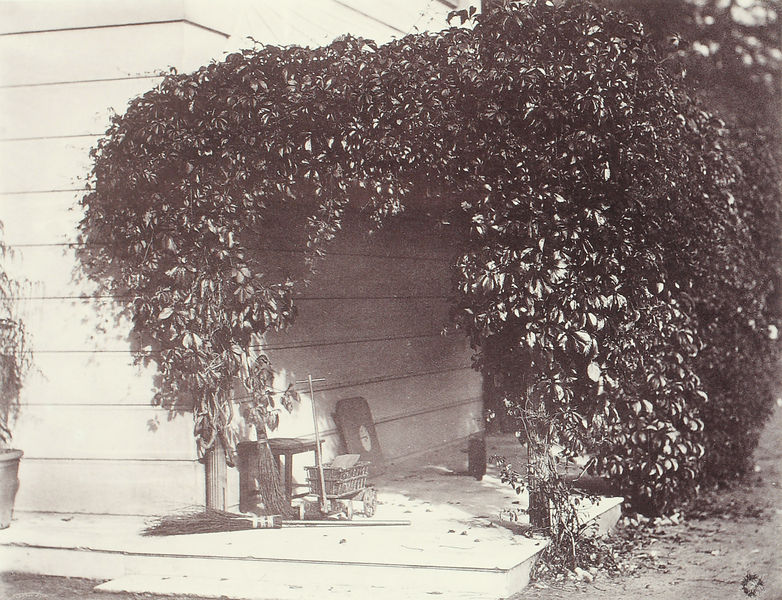
Titel: Laube (Tonelle), Blake House
Künstler: A. Capel-Cure
Schlagwörter: baum, blätter, hell, licht, haus, architektur, strauch, busch, garten, ranken, stillleben, blumentopf, topf, sommer, mauer, hecke, bank, hocker, schemel, sepia, wagen, uhr, korb, stufe, besen, bretter, podest, gewächs, fotografie, hauswand, schwarzweiß, romantisch, bottich, laube, spielzeug, begrünung, leiterwagen, kinderspielzeug, pergola, hausecke, reisigbesen, außenbau, nutung